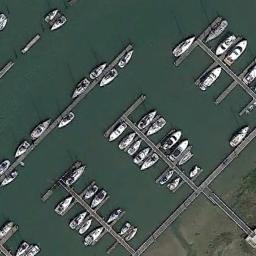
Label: harbor